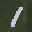
Label: 1